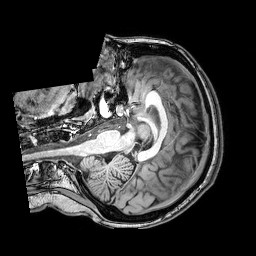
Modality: T1w
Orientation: axial
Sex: female
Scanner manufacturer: philips
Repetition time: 0.008093 s
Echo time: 0.0037 s